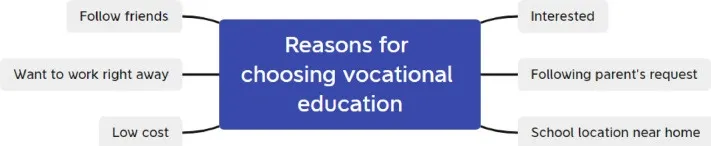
Reasons for choosing vocational education.
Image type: chart (chart)